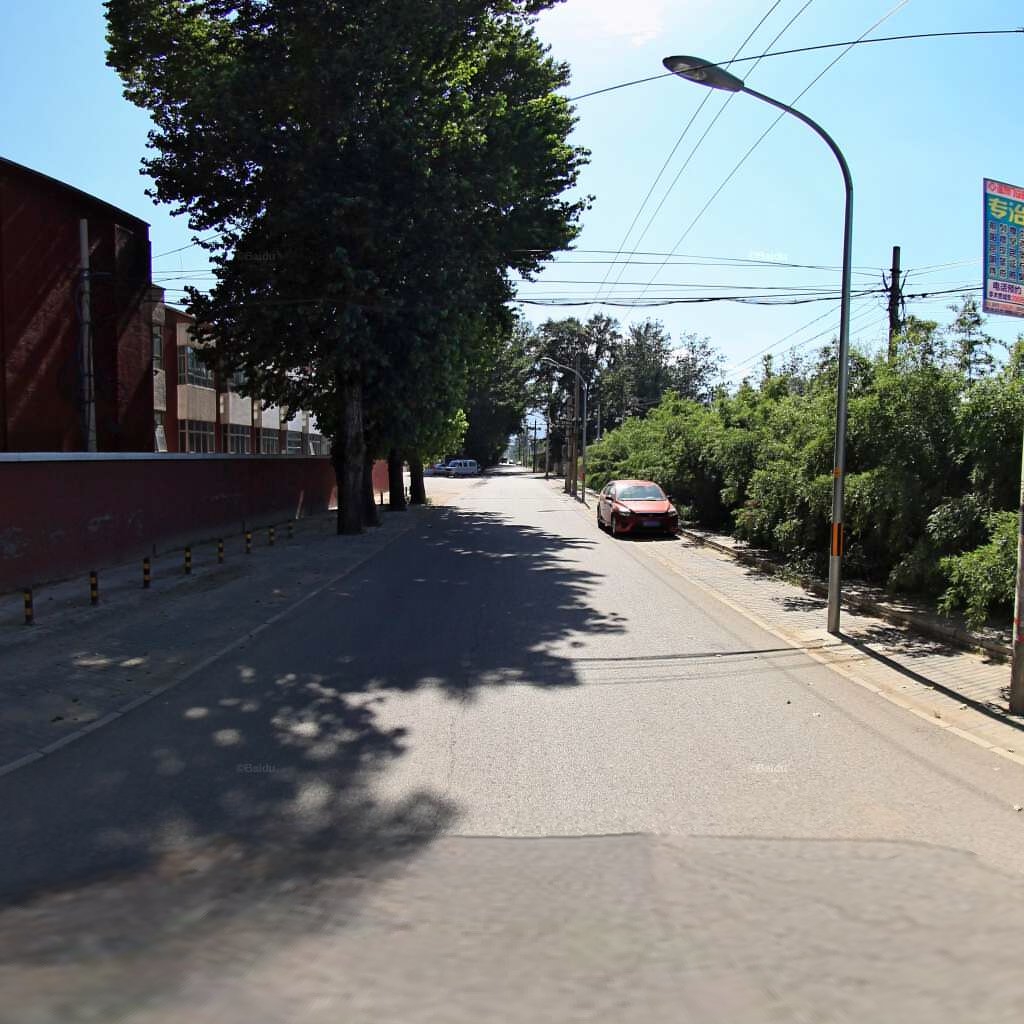
Region: Haidian
Road damage annotations: longitudinal crack